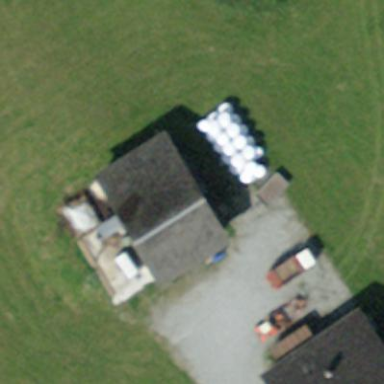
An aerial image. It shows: Rural barn.